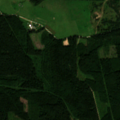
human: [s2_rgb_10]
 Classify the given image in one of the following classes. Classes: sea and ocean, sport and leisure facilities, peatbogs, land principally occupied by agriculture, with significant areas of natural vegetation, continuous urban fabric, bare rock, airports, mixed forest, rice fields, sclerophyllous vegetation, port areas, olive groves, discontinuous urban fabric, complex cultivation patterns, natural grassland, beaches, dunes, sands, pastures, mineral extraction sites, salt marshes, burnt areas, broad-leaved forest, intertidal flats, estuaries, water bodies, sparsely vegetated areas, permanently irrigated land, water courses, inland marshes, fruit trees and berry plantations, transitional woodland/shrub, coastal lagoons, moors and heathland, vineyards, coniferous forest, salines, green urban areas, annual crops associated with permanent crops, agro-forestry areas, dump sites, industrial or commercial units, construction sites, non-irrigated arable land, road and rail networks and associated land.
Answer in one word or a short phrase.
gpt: pastures, complex cultivation patterns, coniferous forest, mixed forest, transitional woodland/shrub